Question: When I scroll down and up again my text in tableView will disappear.

And my code is:
'''
- (NSInteger)tableView:(UITableView *)tableView numberOfRowsInSection:(NSInteger)section {
return [screenDefBuild.elementsToTableView count];
}
- (UITableViewCell *)tableView:(UITableView *)tableView cellForRowAtIndexPath:(NSIndexPath *)indexPath {
static NSString *MyIdentifier = @"MyIdentifier";
UITableViewCell *cell = [tableView dequeueReusableCellWithIdentifier:MyIdentifier];
if (cell == nil) {
cell = [[UITableViewCell alloc] initWithStyle:UITableViewCellStyleDefault reuseIdentifier:MyIdentifier];
}
ScreenListElements *currentScreenElement = [screenDefBuild.elementsToTableView objectAtIndex:indexPath.row];
cell.textLabel.text = currentScreenElement.objectName;
currentRow++;
return cell;
}
- (void)viewDidLoad
{
[super viewDidLoad];
tableView = [[UITableView alloc] initWithFrame:self.view.bounds];
[tableView setDataSource:self];
[self.view addSubview:tableView];
}
'''
I also want to fill my table view to entire screen. (grey strap on the top).
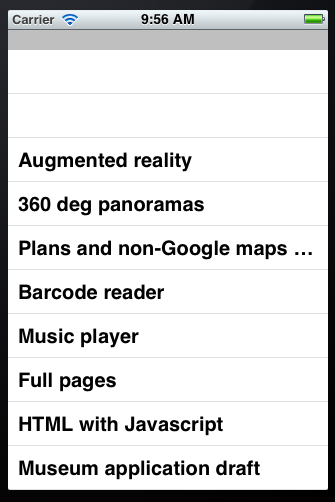
Answer: I don't know what you're doing with this variable
'''
currentRow++;
'''
But whatever you use that for, i'd wager its breaking your code.
the 'UITableView' will call 'cellForRowAtIndexPath' every time a cell is about to appear on screen regardless of whether it has been on screen before or not. When you scroll down and then scroll back up this variable will have increased beyond the bounds of your data, hence you get empty cells.
You need to design this method in such a way that it can create any cell in the table view at any time. You can't rely on the order that the cells will be made and with scrolling you will have to make the same cell over and over again. Only use 'indexPath' to figure out which cell you are currently supposed to be making.
<URL>